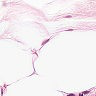
Metastatic tissue present: no